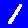
Digit: 1